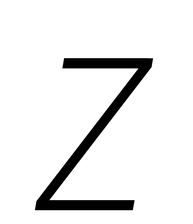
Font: Roboto-Italic_Condensed_ExtraLight_Italic